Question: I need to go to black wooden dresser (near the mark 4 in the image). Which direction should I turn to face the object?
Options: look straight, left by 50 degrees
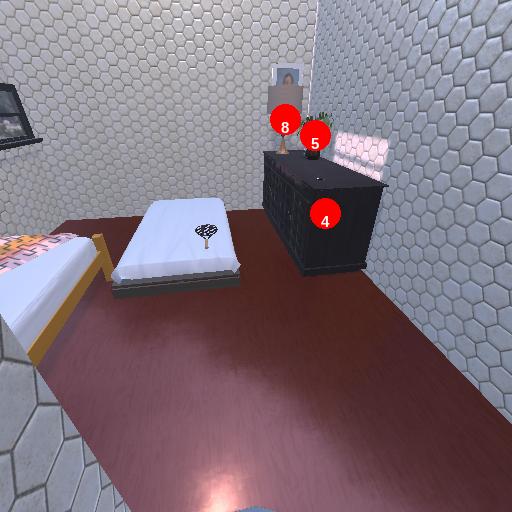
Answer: look straight